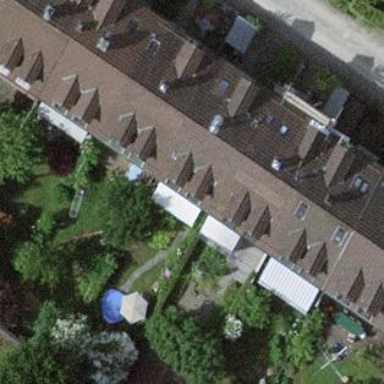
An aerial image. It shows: Residential building with gabled roof covered in maroon roof tiles. The roof orientation is across the building.